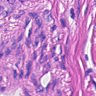
Metastatic tissue present: yes